Question: I want to use Markdown to show the following picture:

I have read
<URL>
But it's about LaTeX and it did not work under Markdown.
How to use Markdown to write the above picture?
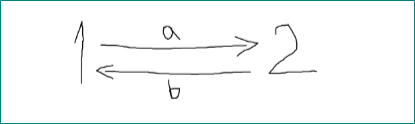
Answer: Markdown itself doesn't do anything like this. <URL>:
> The idea for Markdown is to make it easy to read, write, and edit prose. HTML is a format; Markdown is a format. Thus, Markdown's formatting syntax only addresses issues that can be conveyed in plain text.
It's true that extensions and flavours of Markdown have subsequently been released that add features to the original format, e.g. tables and strikethrough.
But to show something like you want you'll need to use something like <URL>. It simply isn't supported by Markdown or HTML natively. All Markdown extensions that I've seen supporting this kind of notation rely on some LaTeX implementation to do the rendering.
Depending on the Markdown implementation you're using you might already be able to use LaTeX. For example, <URL>.